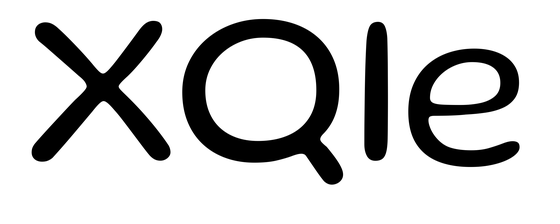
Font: Gluten_Light